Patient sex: M
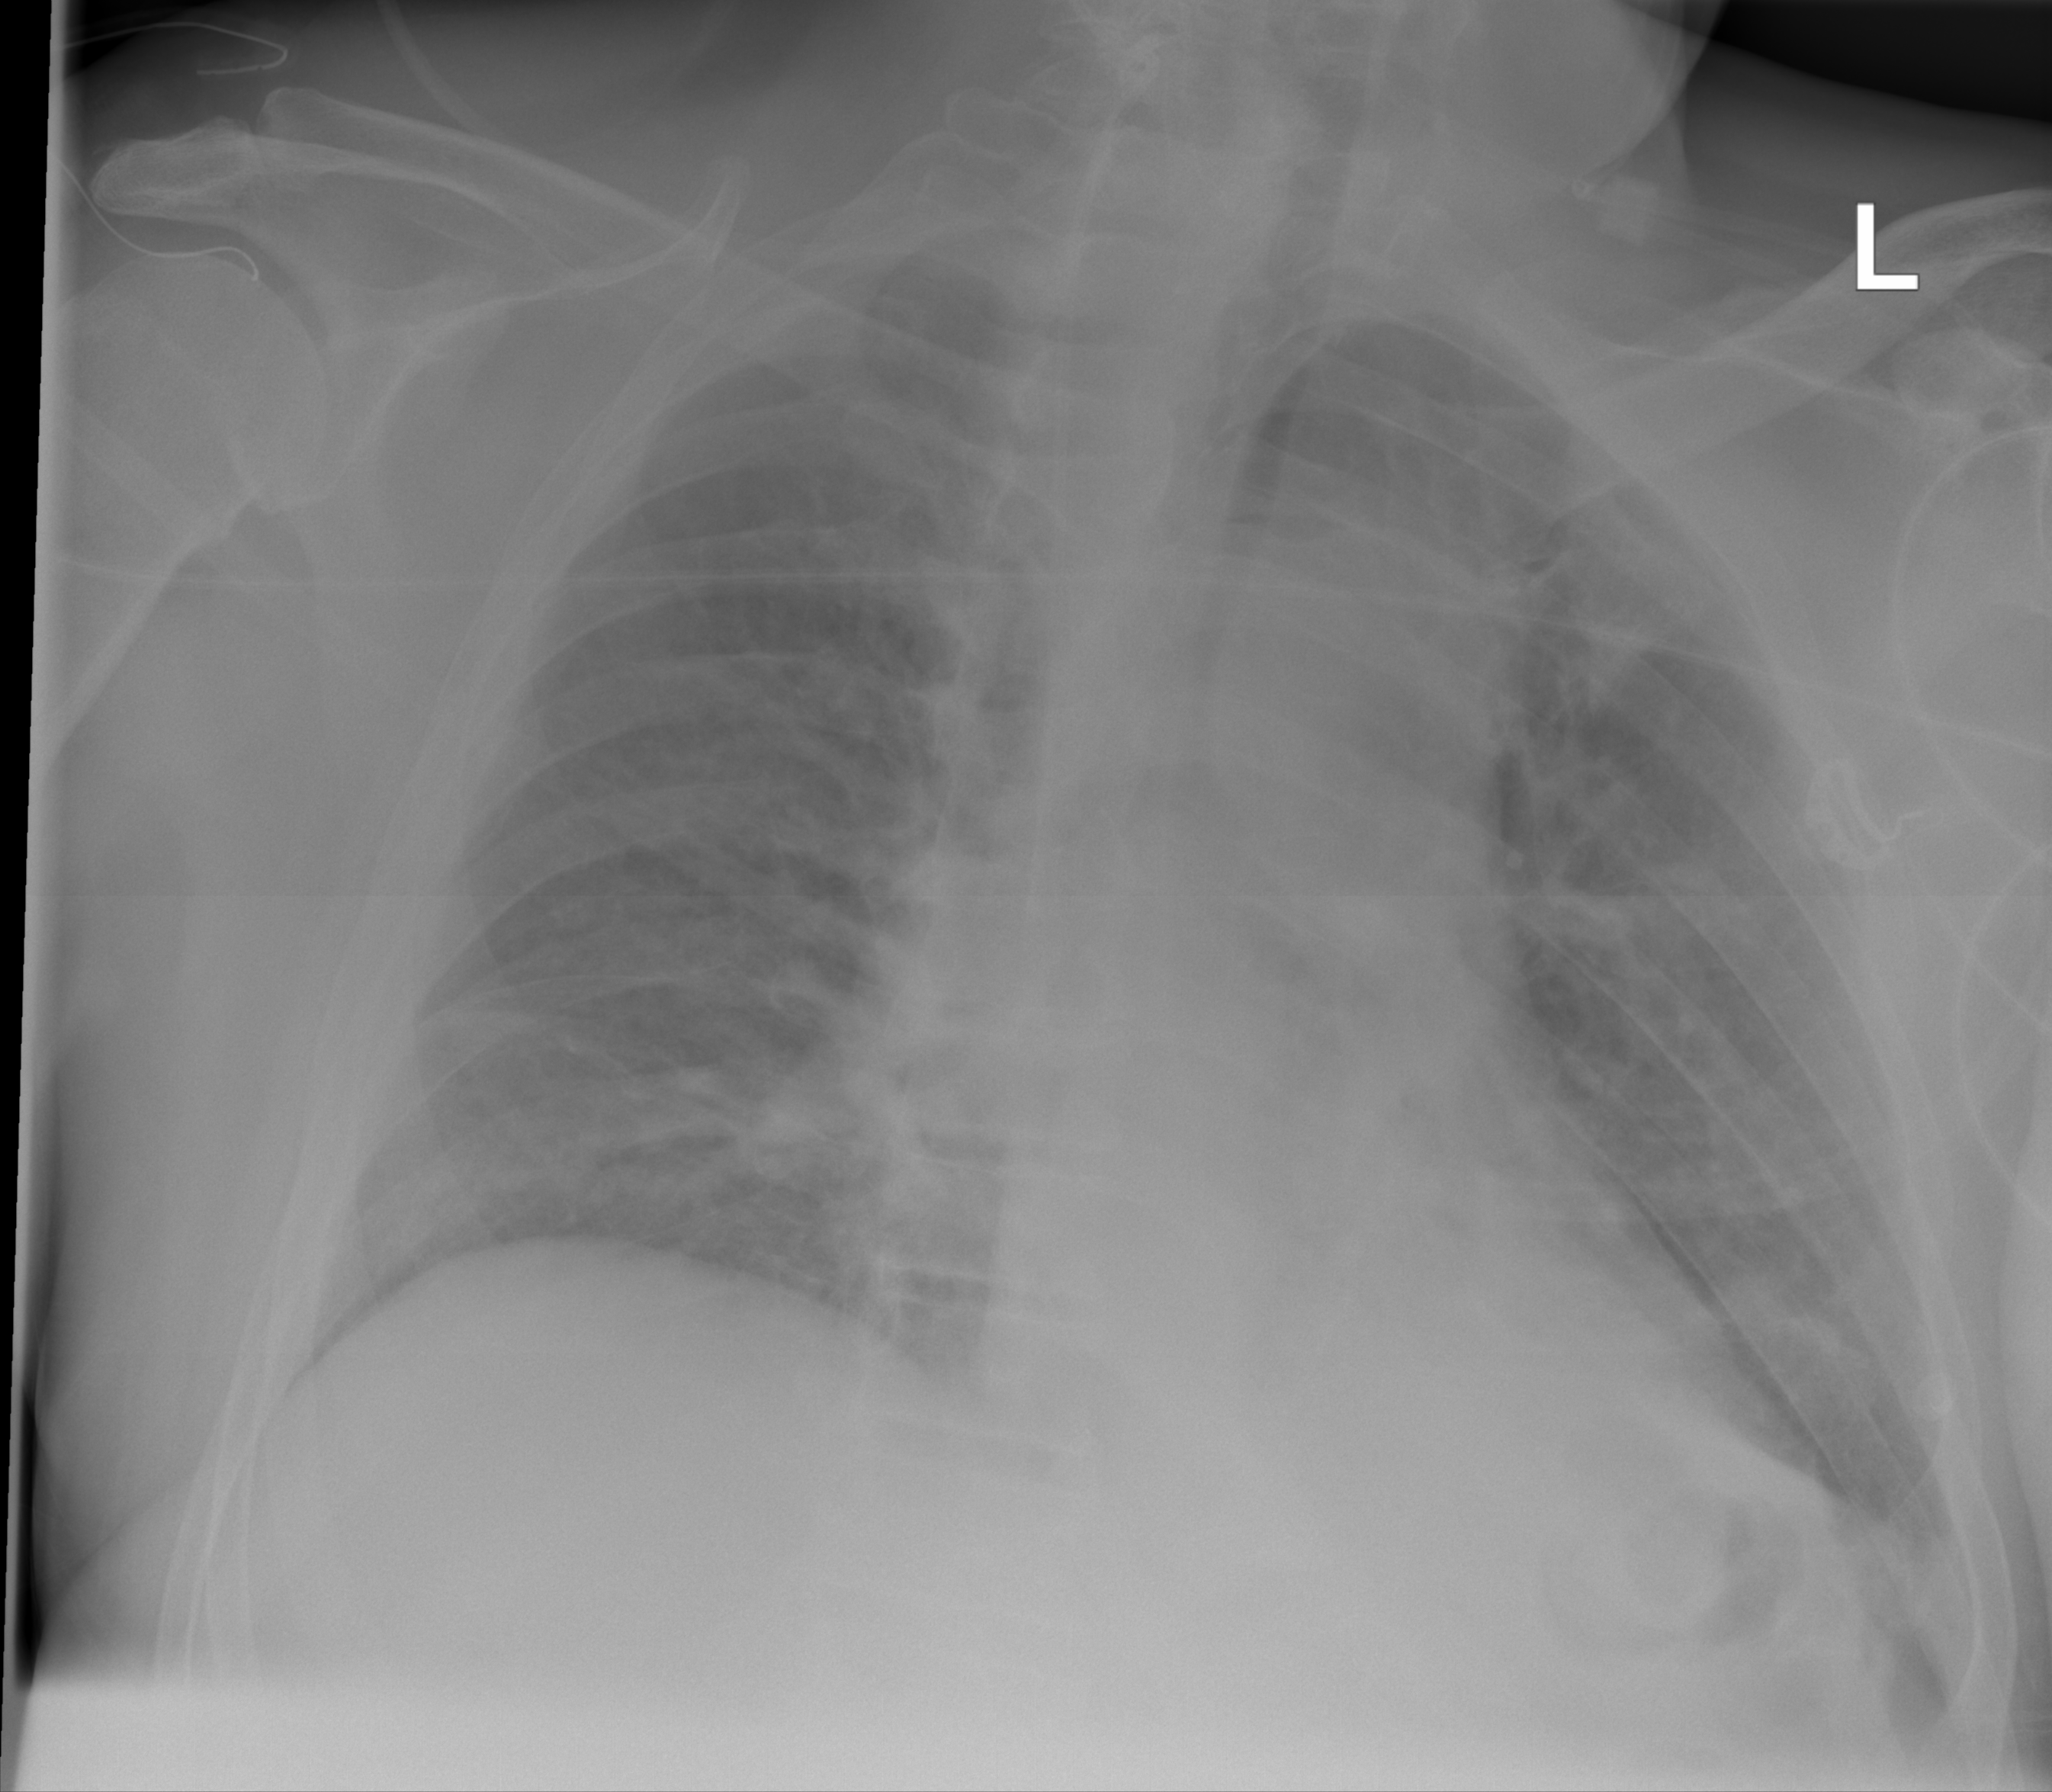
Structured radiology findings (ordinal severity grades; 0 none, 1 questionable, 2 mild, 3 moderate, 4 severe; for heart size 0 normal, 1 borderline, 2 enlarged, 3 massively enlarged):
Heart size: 1
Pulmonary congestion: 0
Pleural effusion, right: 0
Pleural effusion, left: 2
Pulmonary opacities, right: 0
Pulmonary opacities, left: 0
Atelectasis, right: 2
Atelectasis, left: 0